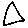
Label: triangle